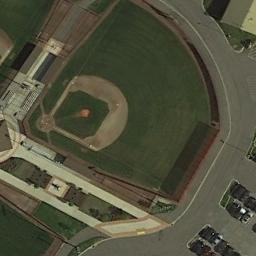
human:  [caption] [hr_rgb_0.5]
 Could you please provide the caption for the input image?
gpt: A baseball diamond on the lawn and some buildings beside .

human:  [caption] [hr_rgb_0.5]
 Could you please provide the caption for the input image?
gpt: There are 11 baseball courts in the picture, Four of which are double the others .

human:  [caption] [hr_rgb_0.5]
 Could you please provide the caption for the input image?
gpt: There is a baseball diamond in the grass along the roads .

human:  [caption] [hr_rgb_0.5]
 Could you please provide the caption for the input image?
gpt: A baseball diamond is next to some cars .

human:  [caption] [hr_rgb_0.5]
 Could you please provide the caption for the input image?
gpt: A bend around the baseball diamond .